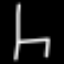
Label: chair